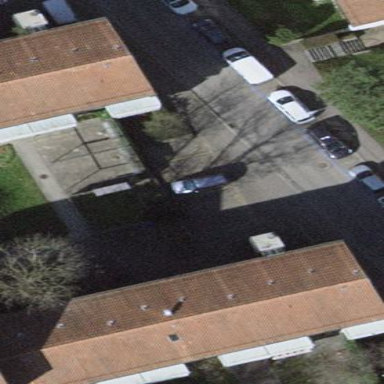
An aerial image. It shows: Parking area available.